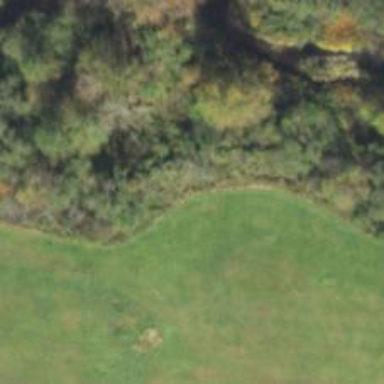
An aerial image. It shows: Path.